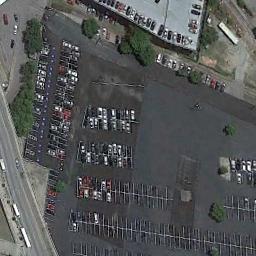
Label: parking_lot